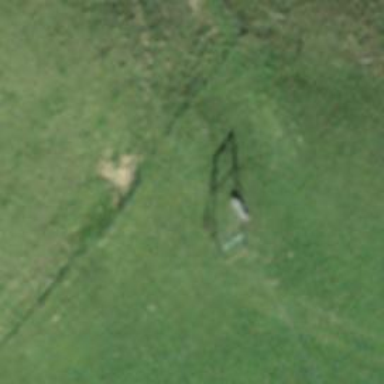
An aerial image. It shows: Pylon for aerialway.